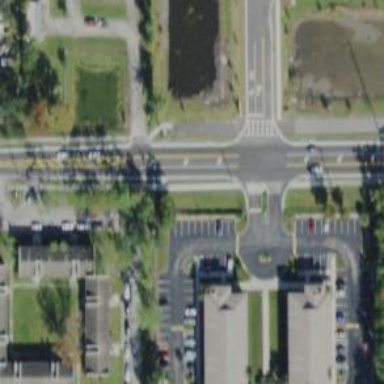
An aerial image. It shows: Left sidewalk along asphalt tertiary road.